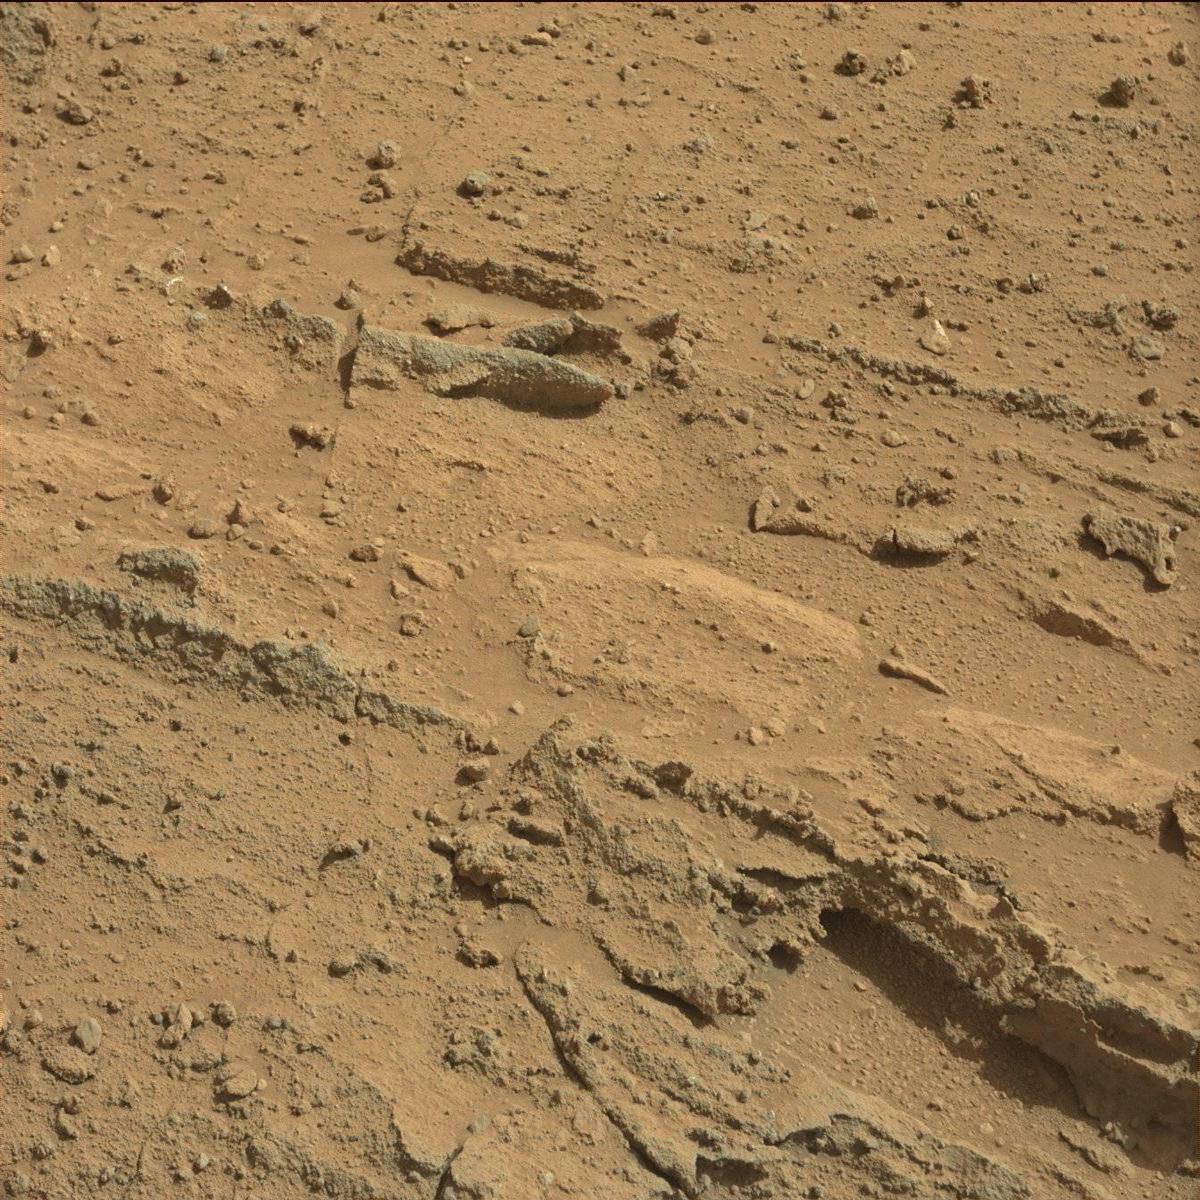
Terrain classes present: Bedrock, Rock, Sand / Soil